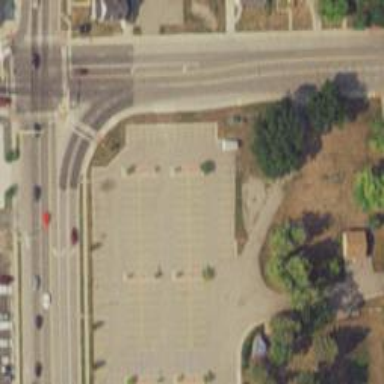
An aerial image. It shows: Parking area with asphalt surface.